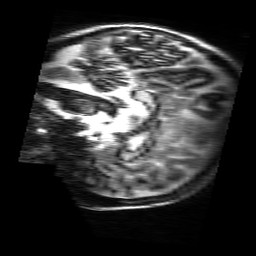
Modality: MP2RAGE
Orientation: sagittal
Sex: male
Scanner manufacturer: siemens
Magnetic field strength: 3 T
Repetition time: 5 s
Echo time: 0.00355 s